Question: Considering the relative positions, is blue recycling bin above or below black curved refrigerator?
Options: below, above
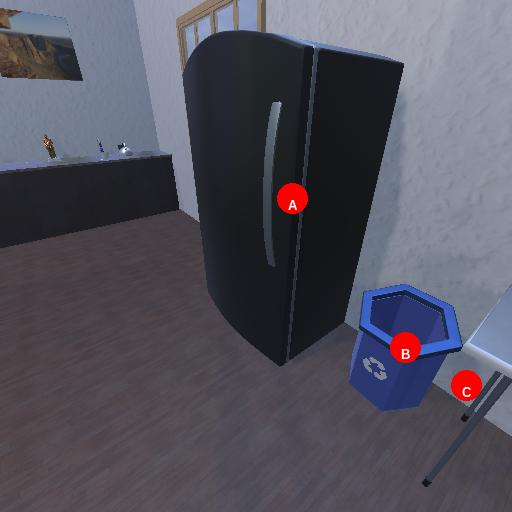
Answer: below